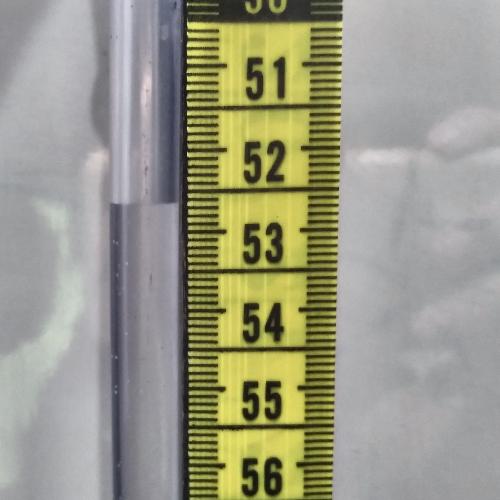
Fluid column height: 52.6 cm